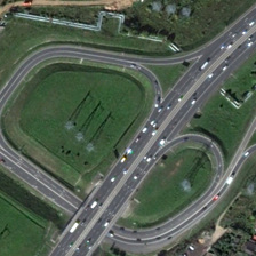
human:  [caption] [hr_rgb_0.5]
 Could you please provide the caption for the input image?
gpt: There are some white cars on the road and some houses in the bushes.

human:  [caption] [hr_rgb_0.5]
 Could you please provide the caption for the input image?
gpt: The picture shows soil, roads and fields.

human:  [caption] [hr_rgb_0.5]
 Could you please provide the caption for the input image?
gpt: There are land, roads and fields in the photo.

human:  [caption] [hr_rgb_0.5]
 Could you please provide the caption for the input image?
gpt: There are mud, roads and fields in the picture.

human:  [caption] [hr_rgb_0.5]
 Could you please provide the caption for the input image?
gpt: There are several white cars on the road and several houses in the bushes.